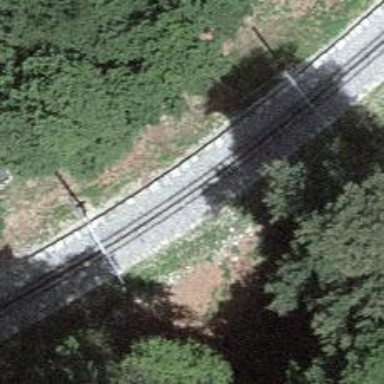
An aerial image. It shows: Narrow gauge railway with electrified contact lines.